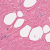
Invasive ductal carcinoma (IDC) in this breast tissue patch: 0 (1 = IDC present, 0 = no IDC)